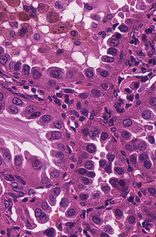
Tumor epithelial tissue: yes
Tumor-associated stroma tissue: yes
Normal tissue: no